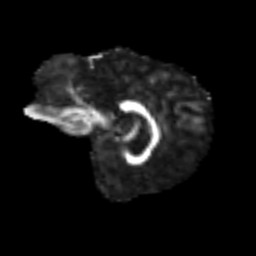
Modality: FA
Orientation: sagittal
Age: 53
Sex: female
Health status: ill
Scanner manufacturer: siemens
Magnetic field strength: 3 T
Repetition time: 8.7 s
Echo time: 0.11 s